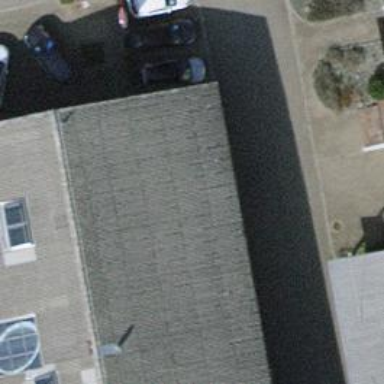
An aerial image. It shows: Car repair shop.